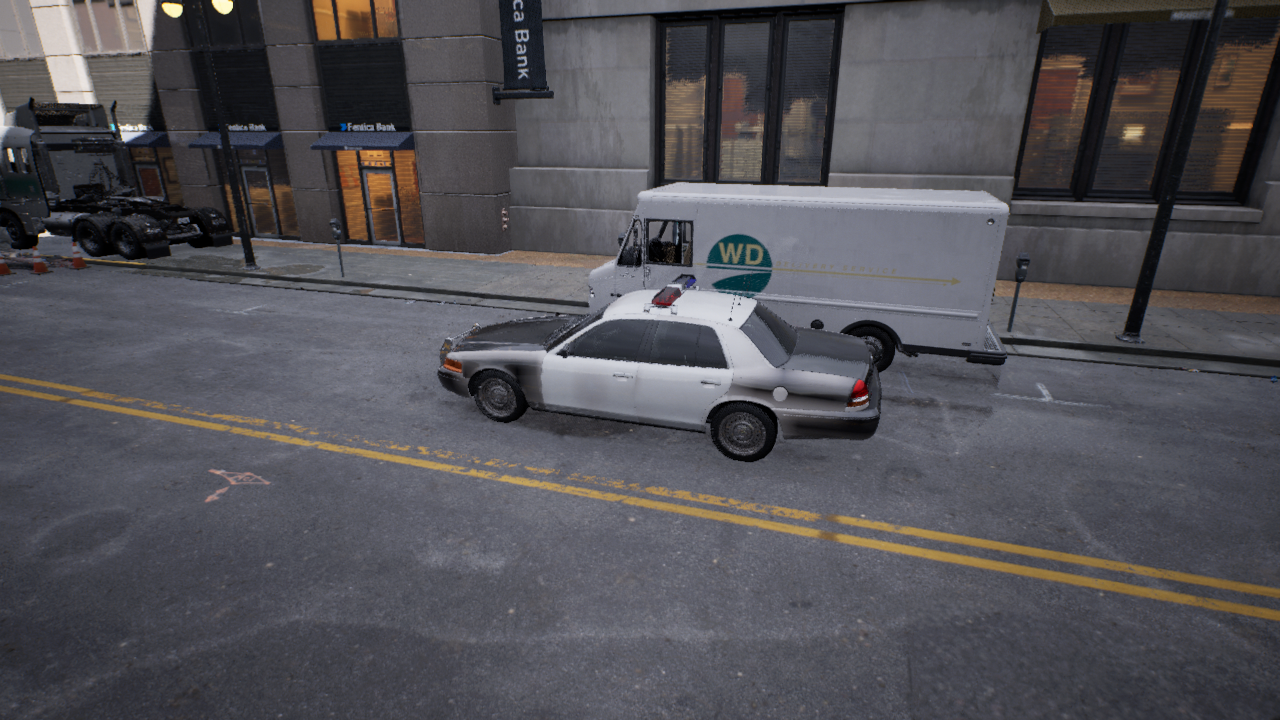
Venue: downtown
Lighting: clear day
Vehicle rig: sedan